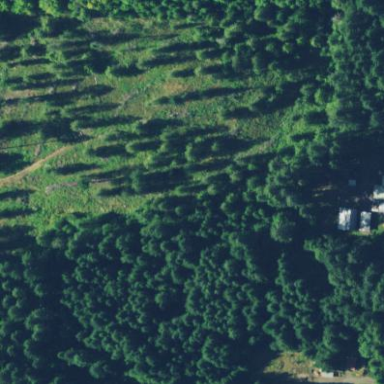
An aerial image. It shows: Serene woodland landscape.